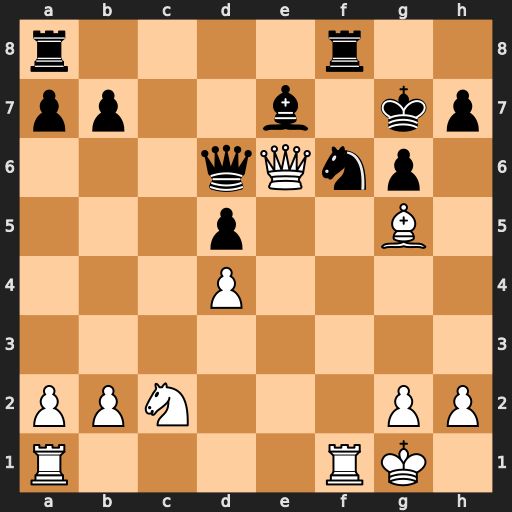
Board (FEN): r4r2/pp2b1kp/3qQnp1/3p2B1/3P4/8/PPN3PP/R4RK1
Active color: w
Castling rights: -
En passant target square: -
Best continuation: Bxf6+ Rxf6 Rxf6 Qxe6 Rxe6